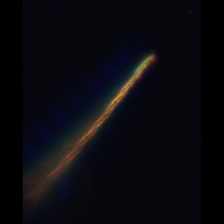
Taxon: Psuedo-nitzschia
Group: Diatoms